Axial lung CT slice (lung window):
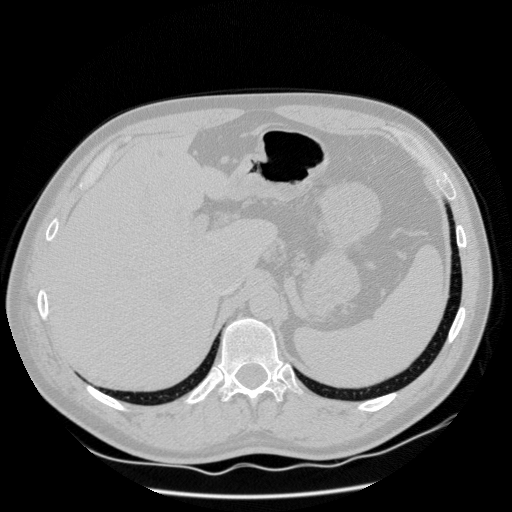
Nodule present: no